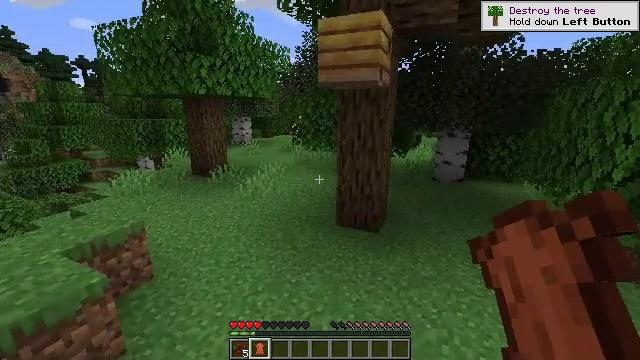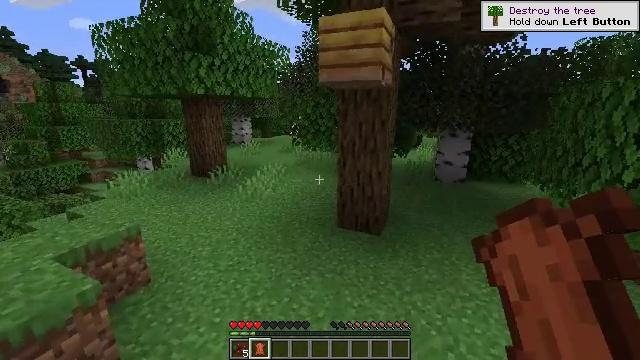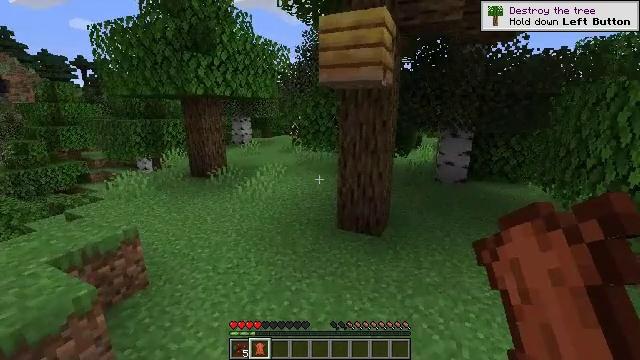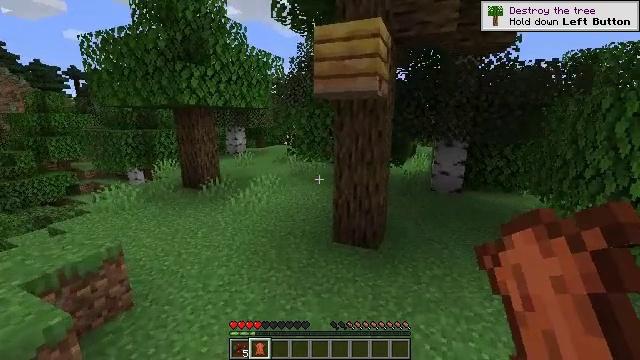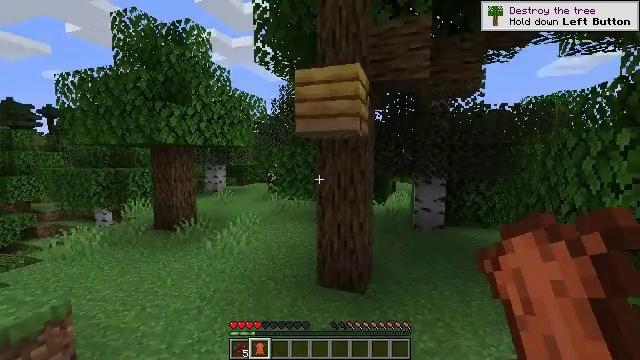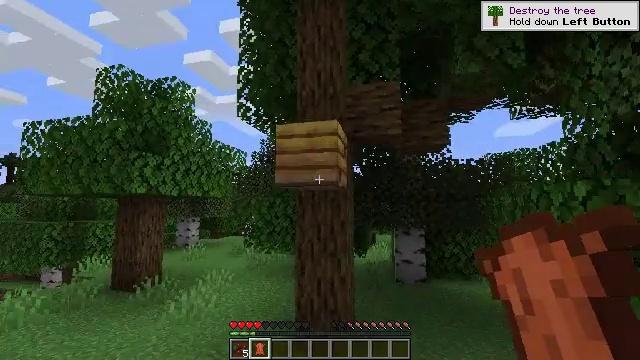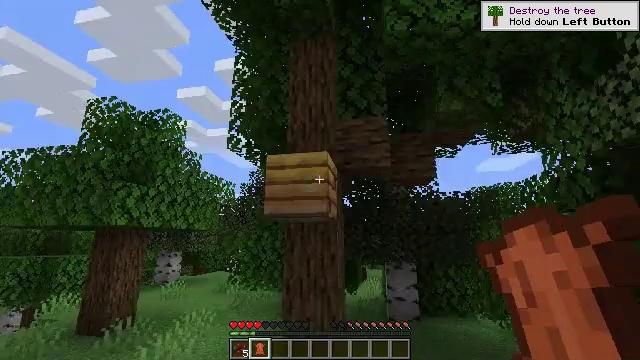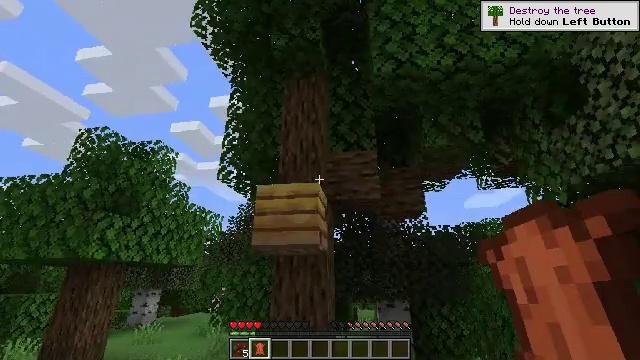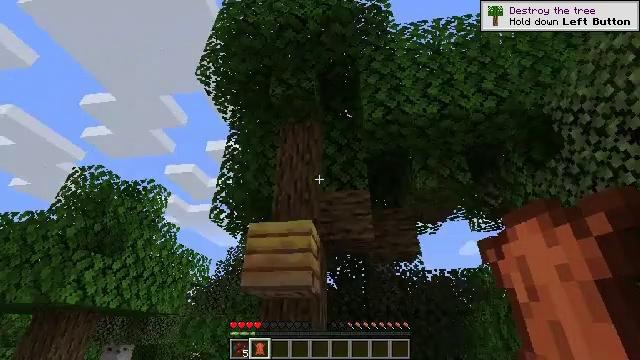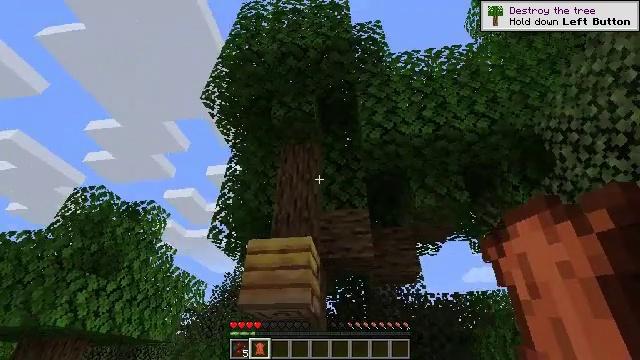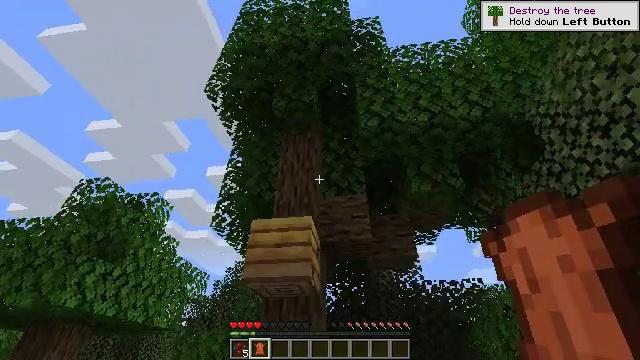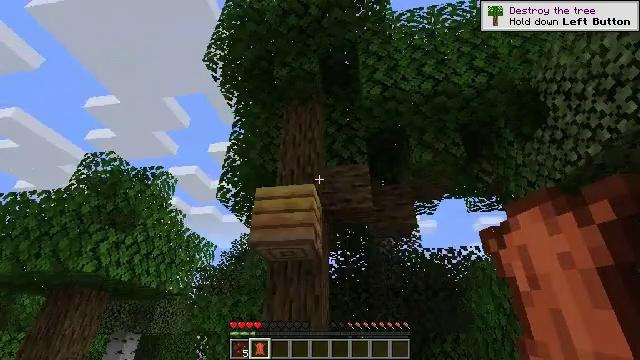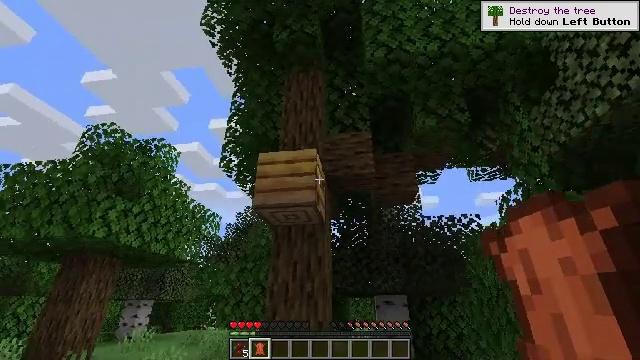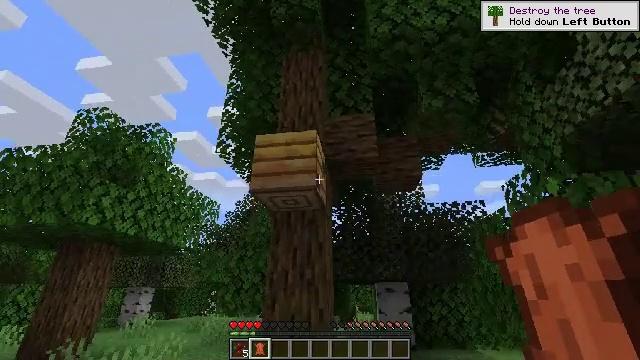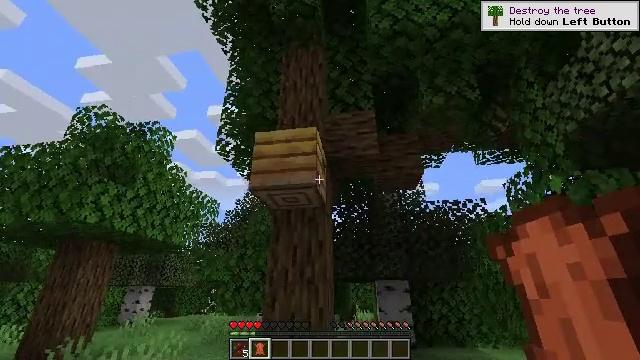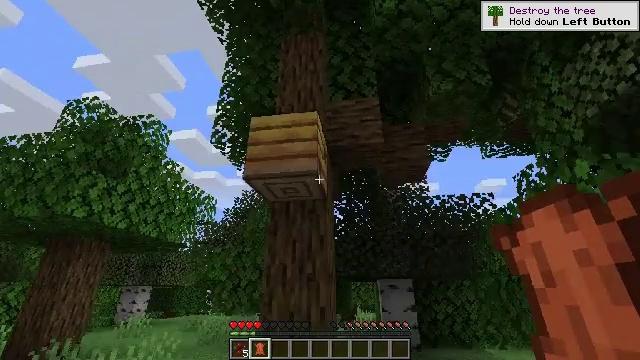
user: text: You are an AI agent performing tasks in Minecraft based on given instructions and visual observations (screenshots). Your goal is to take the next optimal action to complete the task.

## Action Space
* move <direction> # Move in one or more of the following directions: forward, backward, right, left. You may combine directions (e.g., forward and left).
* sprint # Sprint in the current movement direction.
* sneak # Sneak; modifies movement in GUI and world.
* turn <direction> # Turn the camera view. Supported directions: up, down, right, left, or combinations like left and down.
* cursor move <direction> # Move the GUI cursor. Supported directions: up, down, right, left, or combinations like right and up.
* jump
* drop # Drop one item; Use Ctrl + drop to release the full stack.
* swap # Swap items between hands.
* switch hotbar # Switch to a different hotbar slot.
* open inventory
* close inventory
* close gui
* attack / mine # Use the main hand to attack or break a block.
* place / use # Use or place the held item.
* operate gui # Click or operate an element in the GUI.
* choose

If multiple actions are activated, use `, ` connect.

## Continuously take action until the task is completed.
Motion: motion action
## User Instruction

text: Mine the bee nest.
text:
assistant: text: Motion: no_op
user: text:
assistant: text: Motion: move forward
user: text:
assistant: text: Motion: move forward, turn right and up
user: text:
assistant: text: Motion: turn right and up
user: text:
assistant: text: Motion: turn right and up
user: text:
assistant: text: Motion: turn right and up
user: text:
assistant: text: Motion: turn right and up
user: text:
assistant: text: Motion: turn right and up
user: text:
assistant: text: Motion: turn up
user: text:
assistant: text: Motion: move forward
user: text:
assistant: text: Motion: move forward, turn down
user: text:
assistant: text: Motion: move forward, turn down
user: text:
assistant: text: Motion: move forward, turn down
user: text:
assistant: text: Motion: move forward
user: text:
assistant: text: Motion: move forward
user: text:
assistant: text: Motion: move forward
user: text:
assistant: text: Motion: move forward
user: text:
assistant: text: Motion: move forward, turn up
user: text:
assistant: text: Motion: move forward, turn up
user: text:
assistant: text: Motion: move forward, turn up
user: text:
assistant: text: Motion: move forward, turn up
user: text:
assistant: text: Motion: move forward
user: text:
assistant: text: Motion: turn up
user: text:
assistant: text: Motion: turn up
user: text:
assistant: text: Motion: turn up
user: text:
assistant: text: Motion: no_op
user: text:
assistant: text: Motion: no_op
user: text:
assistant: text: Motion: no_op
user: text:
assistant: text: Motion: no_op
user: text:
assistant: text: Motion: no_op